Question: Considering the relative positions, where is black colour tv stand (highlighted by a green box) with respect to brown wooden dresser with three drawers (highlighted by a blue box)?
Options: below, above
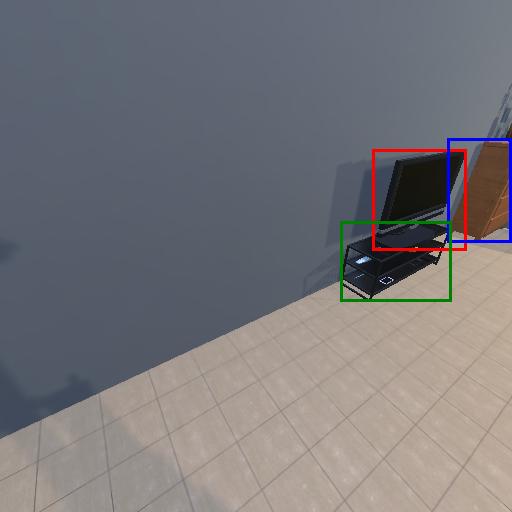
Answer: below